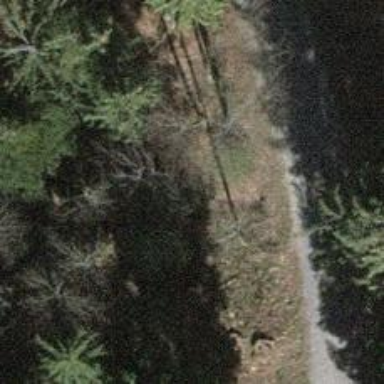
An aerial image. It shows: Culvert tunnel.